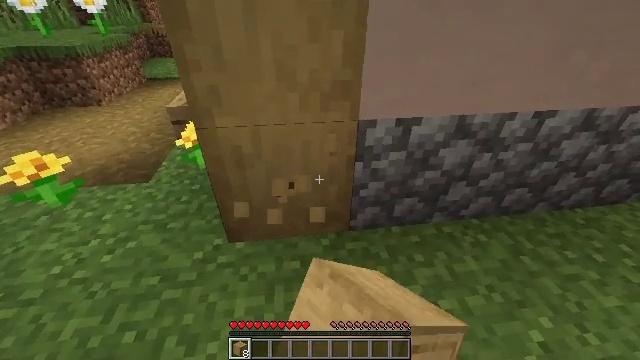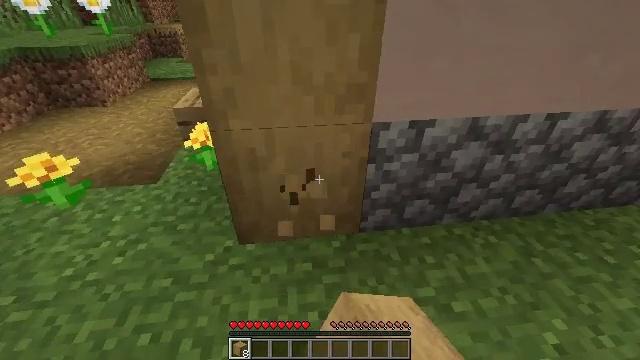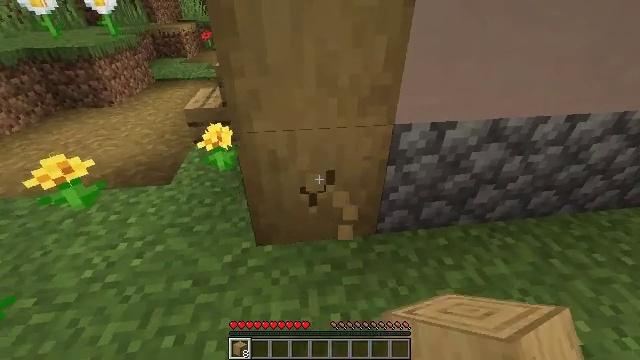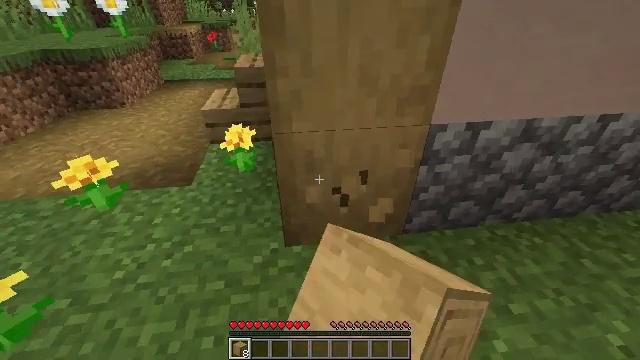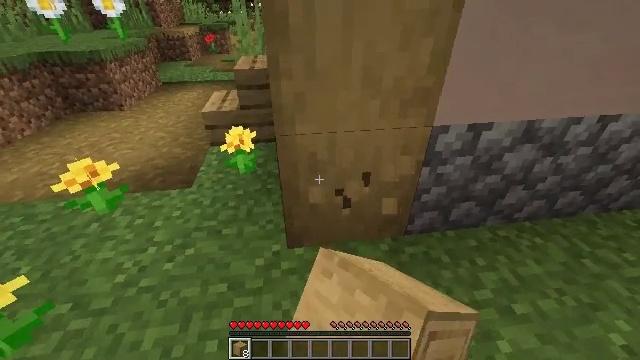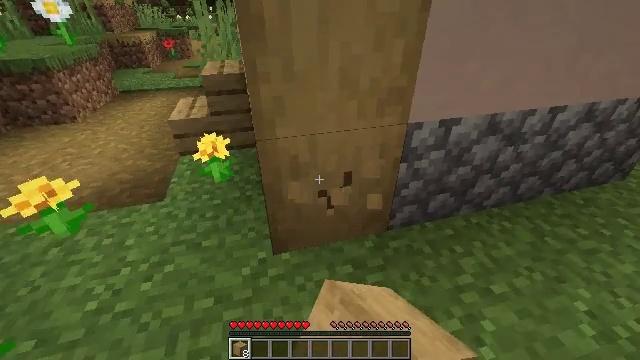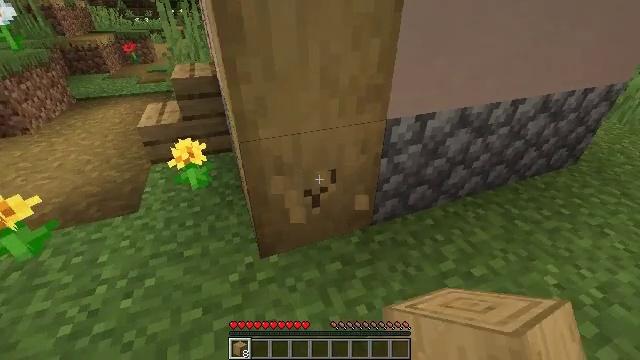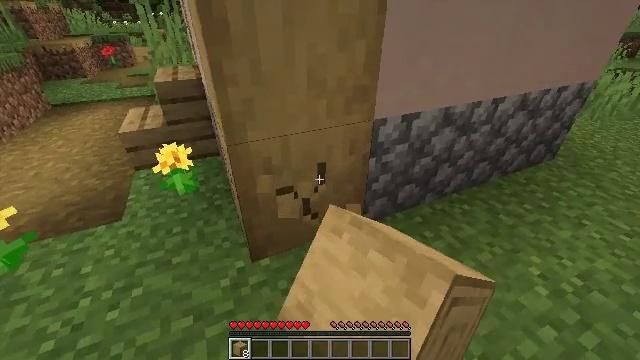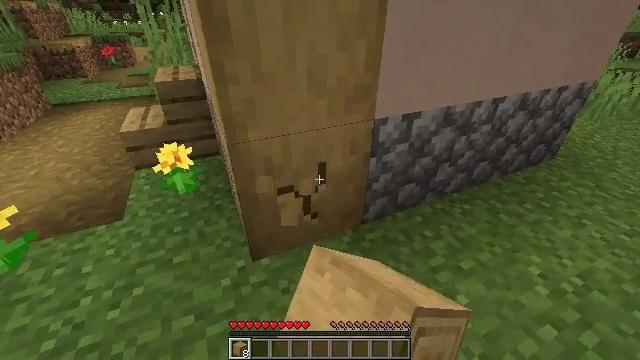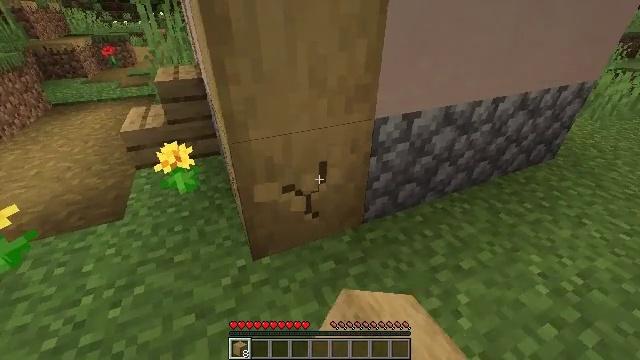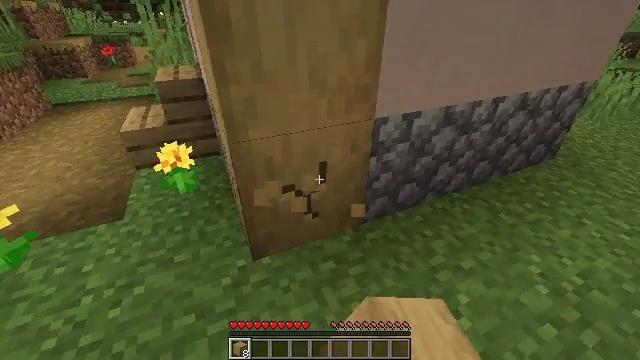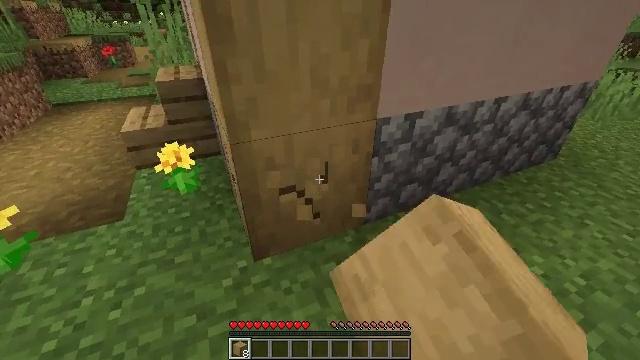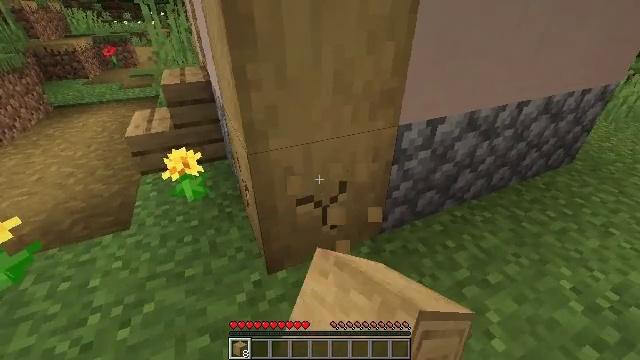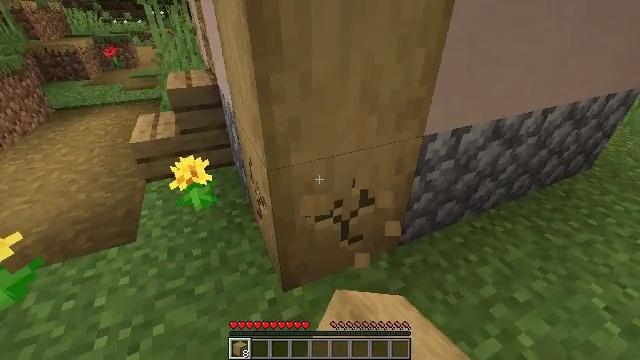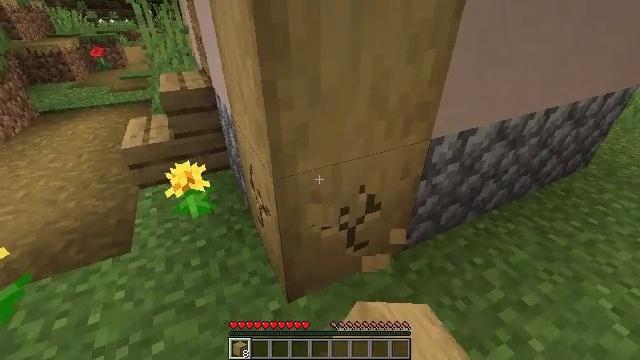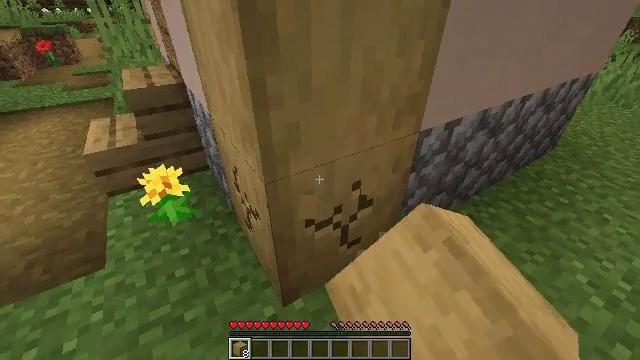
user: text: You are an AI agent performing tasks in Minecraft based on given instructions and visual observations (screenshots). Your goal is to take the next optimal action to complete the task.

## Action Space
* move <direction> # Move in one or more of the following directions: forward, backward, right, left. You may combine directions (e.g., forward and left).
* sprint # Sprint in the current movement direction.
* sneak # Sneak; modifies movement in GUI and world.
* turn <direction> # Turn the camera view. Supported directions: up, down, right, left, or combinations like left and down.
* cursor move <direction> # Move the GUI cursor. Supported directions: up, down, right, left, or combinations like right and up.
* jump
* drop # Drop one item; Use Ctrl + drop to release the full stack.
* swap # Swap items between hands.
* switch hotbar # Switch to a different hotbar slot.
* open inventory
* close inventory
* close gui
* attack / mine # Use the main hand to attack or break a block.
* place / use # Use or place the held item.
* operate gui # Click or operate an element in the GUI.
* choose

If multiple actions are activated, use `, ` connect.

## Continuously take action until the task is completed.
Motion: motion action
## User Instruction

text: Retrieve the stripped oak log.
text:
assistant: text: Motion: move left, attack / mine
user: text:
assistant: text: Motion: move left, attack / mine
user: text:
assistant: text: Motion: move left, attack / mine
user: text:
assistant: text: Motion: attack / mine
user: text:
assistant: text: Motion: turn right, attack / mine
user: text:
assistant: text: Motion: turn right, attack / mine
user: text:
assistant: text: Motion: turn right, attack / mine
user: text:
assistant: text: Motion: attack / mine
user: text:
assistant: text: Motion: attack / mine
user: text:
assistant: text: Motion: attack / mine
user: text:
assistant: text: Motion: move forward and move left, attack / mine
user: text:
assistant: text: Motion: move forward and move left, attack / mine
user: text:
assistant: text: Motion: move forward and move left, attack / mine
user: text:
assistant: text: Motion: turn right, attack / mine
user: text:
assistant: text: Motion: turn right and down, attack / mine
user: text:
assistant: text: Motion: turn right and down, attack / mine
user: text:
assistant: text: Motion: attack / mine
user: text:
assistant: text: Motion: attack / mine
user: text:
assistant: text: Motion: attack / mine
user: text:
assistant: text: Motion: attack / mine
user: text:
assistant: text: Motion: attack / mine
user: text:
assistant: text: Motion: attack / mine
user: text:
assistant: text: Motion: attack / mine
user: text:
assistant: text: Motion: attack / mine
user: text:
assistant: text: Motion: attack / mine
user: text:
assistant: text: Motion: attack / mine
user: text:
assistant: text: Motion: attack / mine
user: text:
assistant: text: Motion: attack / mine
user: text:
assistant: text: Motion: attack / mine
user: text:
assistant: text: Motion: attack / mine